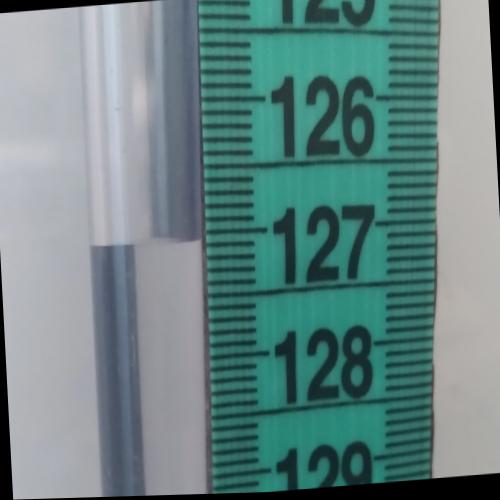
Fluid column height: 127.1 cm